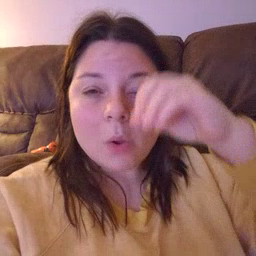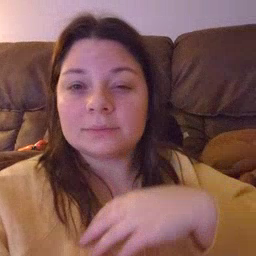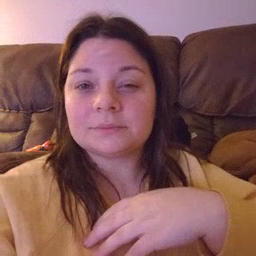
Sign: owl